Question: I have a PictureBox with size 1000, 20, and I set it's bitmap like so on Form_Load event:
'''
void Form1_Load ( object sender, EventArgs e )
{
SetProgressBar ( pictureBox1, 25 );
}
void SetProgressBar ( PictureBox pb, int progress )
{
Bitmap bmp = new Bitmap ( 100, 1 );
using ( Graphics gfx = Graphics.FromImage ( bmp ) )
using ( SolidBrush brush = new SolidBrush ( System.Drawing.SystemColors.ButtonShadow ) )
{
gfx.FillRectangle ( brush, 0, 0, 100, 1 );
}
for ( int i = 0; i < progress; ++i )
{
bmp.SetPixel ( i, 0, Color.DeepSkyBlue );
}
// If I don't set the resize bitmap size to height * 2, then it doesn't fill the whole image for some reason.
pb.Image = ResizeBitmap ( bmp, pb.Width, pb.Height * 2, progress );
}
public Bitmap ResizeBitmap ( Bitmap b, int nWidth, int nHeight, int progress )
{
Bitmap result = new Bitmap ( nWidth, nHeight );
StringFormat sf = new StringFormat ( );
sf.Alignment = StringAlignment.Center;
sf.LineAlignment = StringAlignment.Center;
Font font = new Font ( FontFamily.GenericSansSerif, 10, FontStyle.Regular );
using ( Graphics g = Graphics.FromImage ( ( Image ) result ) )
{
// 20 is the height of the picturebox
g.InterpolationMode = System.Drawing.Drawing2D.InterpolationMode.NearestNeighbor;
g.DrawImage ( b, 0, 0, nWidth, nHeight );
g.DrawString ( progress.ToString ( ), font, Brushes.White, new RectangleF ( 0, -1, nWidth, 20 ), sf );
}
return result;
}
'''
Everything looks great until I set the BorderStyle to FlatSingle. It creates a gap at the end. How can I fix this so it still looks fully colored all the way?
EDIT: This is how it looks:

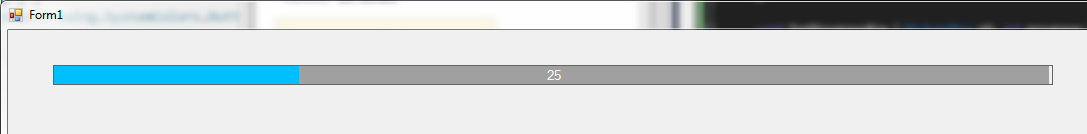
Answer: It appears that adding the borders in increasing the size of your pictureboxes. I set up your example with BorderStyle set to FixedSingle,None and Fixed3D the results were different for each one. Each of these PictureBoxes are starting at the same location as you can see the visible width has actually changed.

It worked out to be about 4 pixels pn the FixedSingle and 2 pixels on the Fixed3D. I am not sure what is going on under the hood but you should be able to code around it like this.
'''
if (pb.BorderStyle == BorderStyle.FixedSingle)
pb.Image = ResizeBitmap(bmp, pb.Width + 4, pb.Height * 2, progress);
else if (pb.BorderStyle == BorderStyle.Fixed3D)
pb.Image = ResizeBitmap(bmp, pb.Width + 2, pb.Height * 2, progress);
else
pb.Image = ResizeBitmap(bmp, pb.Width, pb.Height * 2, progress);
'''
Which gives a result that looks like this.

---
If you look at the <URL> Property you will see that your client rectangle is changing when you change your BorderStyle:
> BorderStyle.None = 1000 pixels
BorderStyle.Fixed3D = 996 pixels
BorderStyle.FixedSingle = 998 pixels